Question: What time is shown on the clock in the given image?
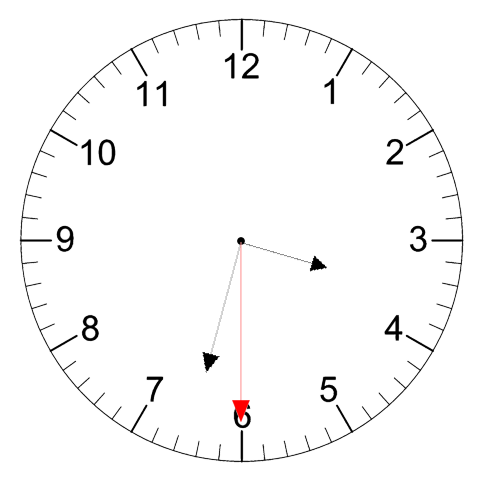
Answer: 03:32:30